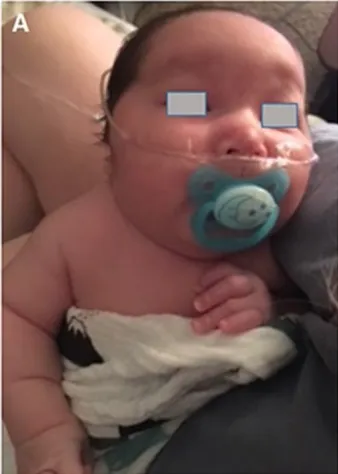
(A,B) Photograph of the patient.
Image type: medical_photograph (skin_photograph)